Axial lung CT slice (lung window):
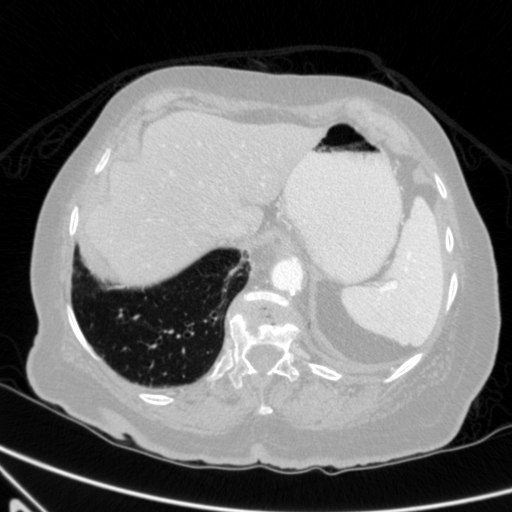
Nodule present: no